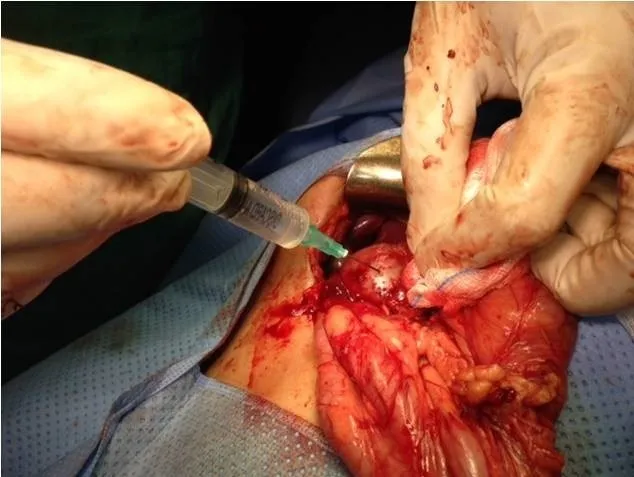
Puncture-emptying of the mass brings back clear liquid (rock water).
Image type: medical_photograph (other_medical_photograph)